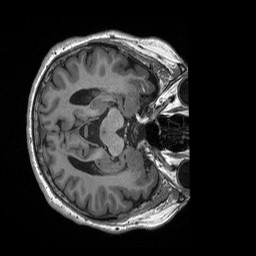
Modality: T1w
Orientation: axial
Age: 64
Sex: female
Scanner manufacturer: siemens
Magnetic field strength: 3 T
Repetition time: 2.4 s
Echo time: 0.00226 s